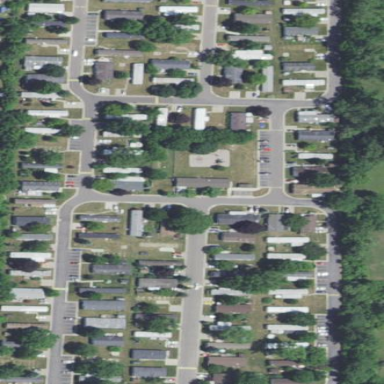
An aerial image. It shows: Residential area designated as trailer park.